Question: I like the presentation that the "<URL>" makes for playing audio content for blogs, etc.:

(Example: <URL>
However this is a Flash based player and obviously does not work well for iOS devices. Is there a version or something exceptionally similar written purely for HTML5 / JS? I'm hoping to accomplish the same style of playing and compact presentation where it starts compacted and then expands out like this upon play.
A JPlayer theme may be perfect for this, but I'm not really seeing a solution after a lot of digging about.
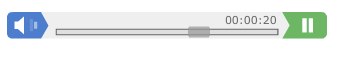
Answer: Still have not found a solution to this one matching my spec initially stated, but this is a bit closer: <URL>
Will accept a good answer once one's posted, but for now this is more inline with what I'm hunting for.